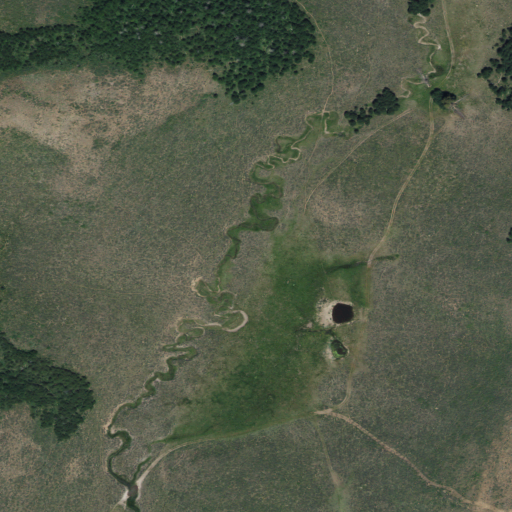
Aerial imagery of plain(s) in Idaho named Thoroughbred Flat containing only shrub